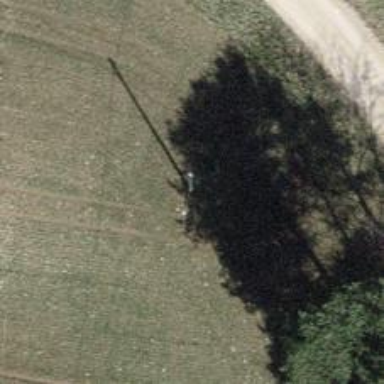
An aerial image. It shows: Minor power line.